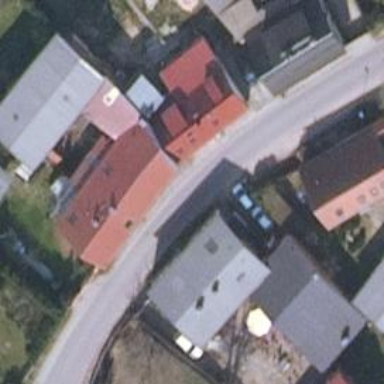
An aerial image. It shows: Residential road with asphalt surface.